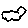
Label: cloud